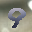
Label: 9